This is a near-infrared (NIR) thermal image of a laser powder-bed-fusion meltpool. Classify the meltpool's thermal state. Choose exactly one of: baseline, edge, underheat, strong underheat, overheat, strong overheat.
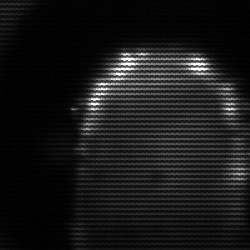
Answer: baseline